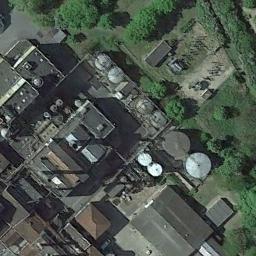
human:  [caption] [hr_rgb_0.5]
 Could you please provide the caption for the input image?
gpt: There are many buildings of different shapes beside the storage tanks .

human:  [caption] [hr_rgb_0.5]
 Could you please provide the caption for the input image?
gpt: Here are two white storage tanks of the same size .

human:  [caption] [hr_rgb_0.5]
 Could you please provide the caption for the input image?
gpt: There are many storage tanks on the bare land next to the grass .

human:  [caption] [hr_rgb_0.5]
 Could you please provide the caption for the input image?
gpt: There are many different-sized storage tanks and many buildings in the factory, And there are large lawns in the factory .

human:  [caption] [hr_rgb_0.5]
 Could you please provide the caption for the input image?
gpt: There are several storage tanks beside some buildings .